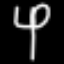
Label: fork